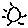
Label: sun